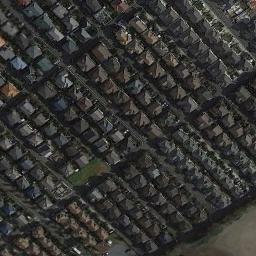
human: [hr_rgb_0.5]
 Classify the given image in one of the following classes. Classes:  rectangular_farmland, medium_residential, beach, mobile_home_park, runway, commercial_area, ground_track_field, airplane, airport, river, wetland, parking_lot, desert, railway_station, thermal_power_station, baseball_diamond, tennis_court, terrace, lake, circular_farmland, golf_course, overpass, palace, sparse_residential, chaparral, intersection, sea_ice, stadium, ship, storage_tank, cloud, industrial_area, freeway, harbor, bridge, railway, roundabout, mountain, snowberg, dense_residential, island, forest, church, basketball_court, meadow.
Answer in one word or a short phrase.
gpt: dense_residential